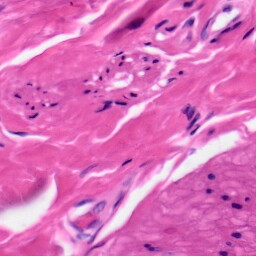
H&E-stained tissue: Skin